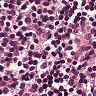
Metastatic tissue present: no